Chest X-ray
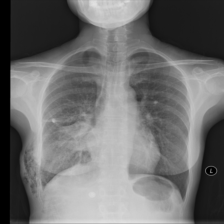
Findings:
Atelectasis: negative
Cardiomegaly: negative
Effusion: positive
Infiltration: negative
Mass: negative
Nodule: negative
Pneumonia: negative
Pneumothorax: positive
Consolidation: negative
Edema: negative
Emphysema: positive
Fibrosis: negative
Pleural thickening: negative
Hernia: negative